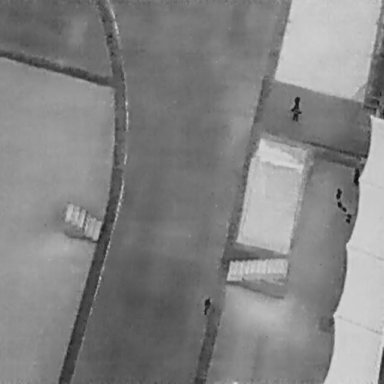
There are four People in the infrared image.